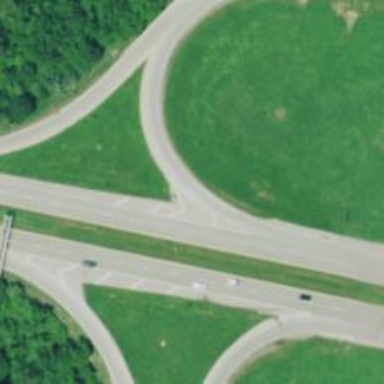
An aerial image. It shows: Primary link highway.